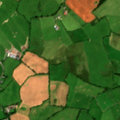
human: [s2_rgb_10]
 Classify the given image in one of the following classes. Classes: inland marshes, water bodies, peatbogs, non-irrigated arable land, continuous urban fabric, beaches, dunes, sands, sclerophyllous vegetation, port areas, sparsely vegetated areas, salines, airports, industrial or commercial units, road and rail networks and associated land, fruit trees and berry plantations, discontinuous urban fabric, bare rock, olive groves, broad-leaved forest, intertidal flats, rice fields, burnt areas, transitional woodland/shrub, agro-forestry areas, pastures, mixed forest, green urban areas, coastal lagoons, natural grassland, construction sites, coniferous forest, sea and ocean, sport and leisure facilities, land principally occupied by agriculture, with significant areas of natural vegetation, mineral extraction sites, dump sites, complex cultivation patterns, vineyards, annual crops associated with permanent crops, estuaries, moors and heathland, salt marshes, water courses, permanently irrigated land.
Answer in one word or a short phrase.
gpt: non-irrigated arable land, pastures